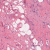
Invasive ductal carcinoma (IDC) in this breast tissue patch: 0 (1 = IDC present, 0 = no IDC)